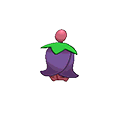
Pok\u00e9mon: cherrim